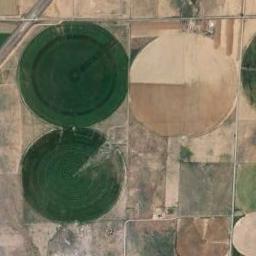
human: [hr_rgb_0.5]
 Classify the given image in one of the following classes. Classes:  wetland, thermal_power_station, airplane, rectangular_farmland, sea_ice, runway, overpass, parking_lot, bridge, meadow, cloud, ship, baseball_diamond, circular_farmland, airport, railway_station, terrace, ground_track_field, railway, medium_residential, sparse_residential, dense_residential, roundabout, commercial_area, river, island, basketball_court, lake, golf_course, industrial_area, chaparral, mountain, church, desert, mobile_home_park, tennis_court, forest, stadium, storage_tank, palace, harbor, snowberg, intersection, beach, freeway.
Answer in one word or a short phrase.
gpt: circular_farmland